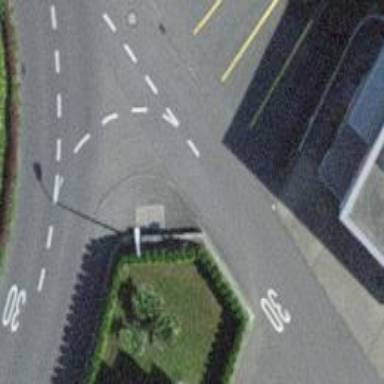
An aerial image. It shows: Kerb serving as barrier.